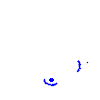
Particle: proton